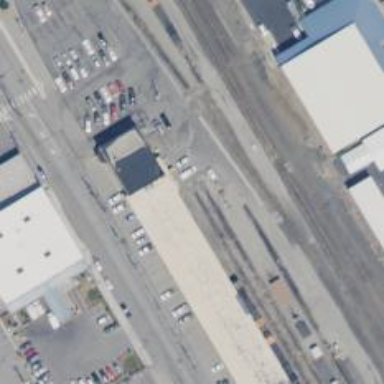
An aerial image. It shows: Railway spur service.